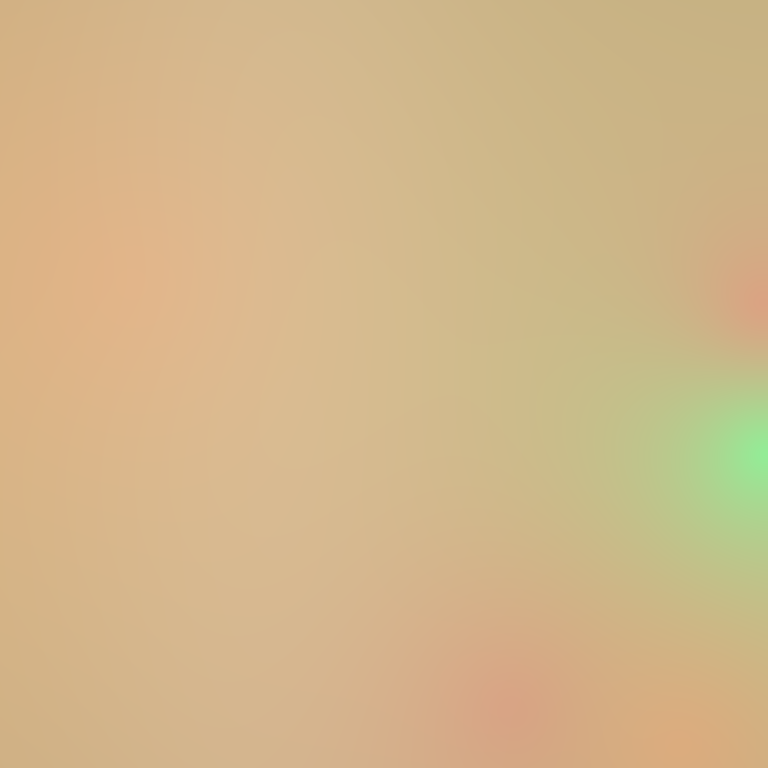
Abstract light effect, smooth blend from soft beige to gentle green, calm atmosphere, diffuse glow, no room, no furniture, no objects.